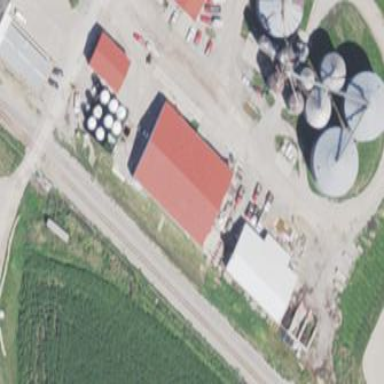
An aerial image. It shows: Agrarian shop located within building.